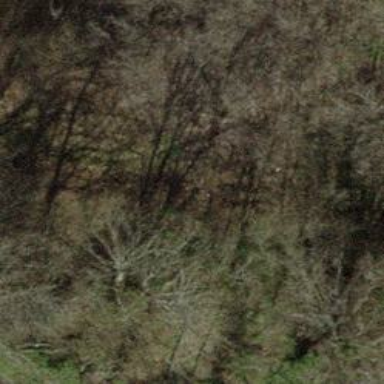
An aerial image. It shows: Ground path.